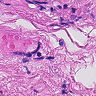
Metastatic tissue present: no